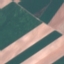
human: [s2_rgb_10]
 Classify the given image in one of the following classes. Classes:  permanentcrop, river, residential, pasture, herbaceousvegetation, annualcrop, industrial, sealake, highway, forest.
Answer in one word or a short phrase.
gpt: AnnualCrop